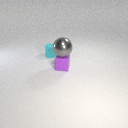
small purple rubber cube below large gray metal sphere